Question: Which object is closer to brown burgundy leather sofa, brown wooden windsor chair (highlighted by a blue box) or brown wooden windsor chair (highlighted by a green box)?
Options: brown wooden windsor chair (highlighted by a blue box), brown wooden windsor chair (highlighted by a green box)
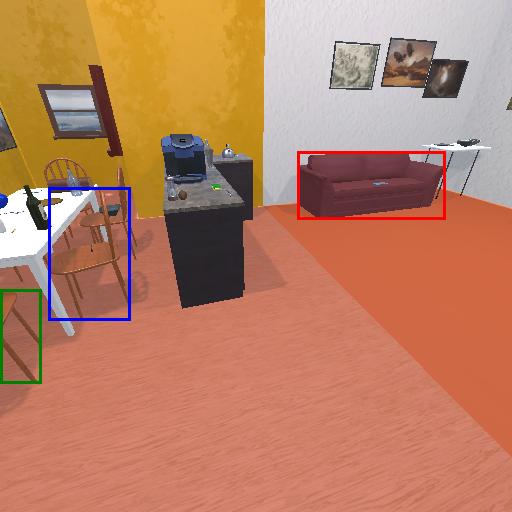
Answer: brown wooden windsor chair (highlighted by a blue box)